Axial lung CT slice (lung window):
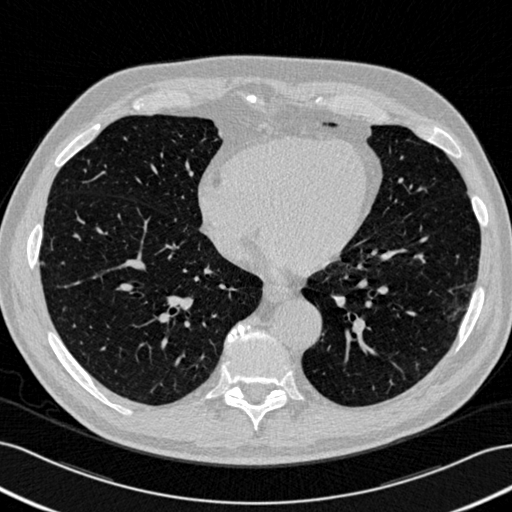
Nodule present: yes
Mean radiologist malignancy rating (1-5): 2.5